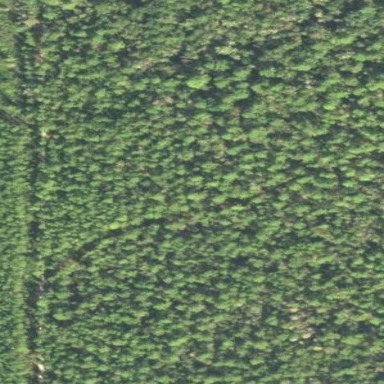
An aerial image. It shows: Mixed woodland with various types of leaves.